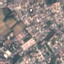
Land use / land cover class: Residential